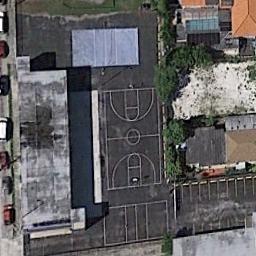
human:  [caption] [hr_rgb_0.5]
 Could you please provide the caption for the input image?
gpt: A basketball court next to a parking lot and some buildings beside .

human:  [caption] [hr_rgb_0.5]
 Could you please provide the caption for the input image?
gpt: The basketball court on the concrete floor is between the buildings .

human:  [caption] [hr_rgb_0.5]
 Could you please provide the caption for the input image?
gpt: There is a basketball court on the vacant lot .

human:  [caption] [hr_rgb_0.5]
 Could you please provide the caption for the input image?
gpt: There is a basketball court in the middle of grass next to some houses .

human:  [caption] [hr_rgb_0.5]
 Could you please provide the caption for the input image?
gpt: One blue building is next to the basketball court .